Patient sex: M
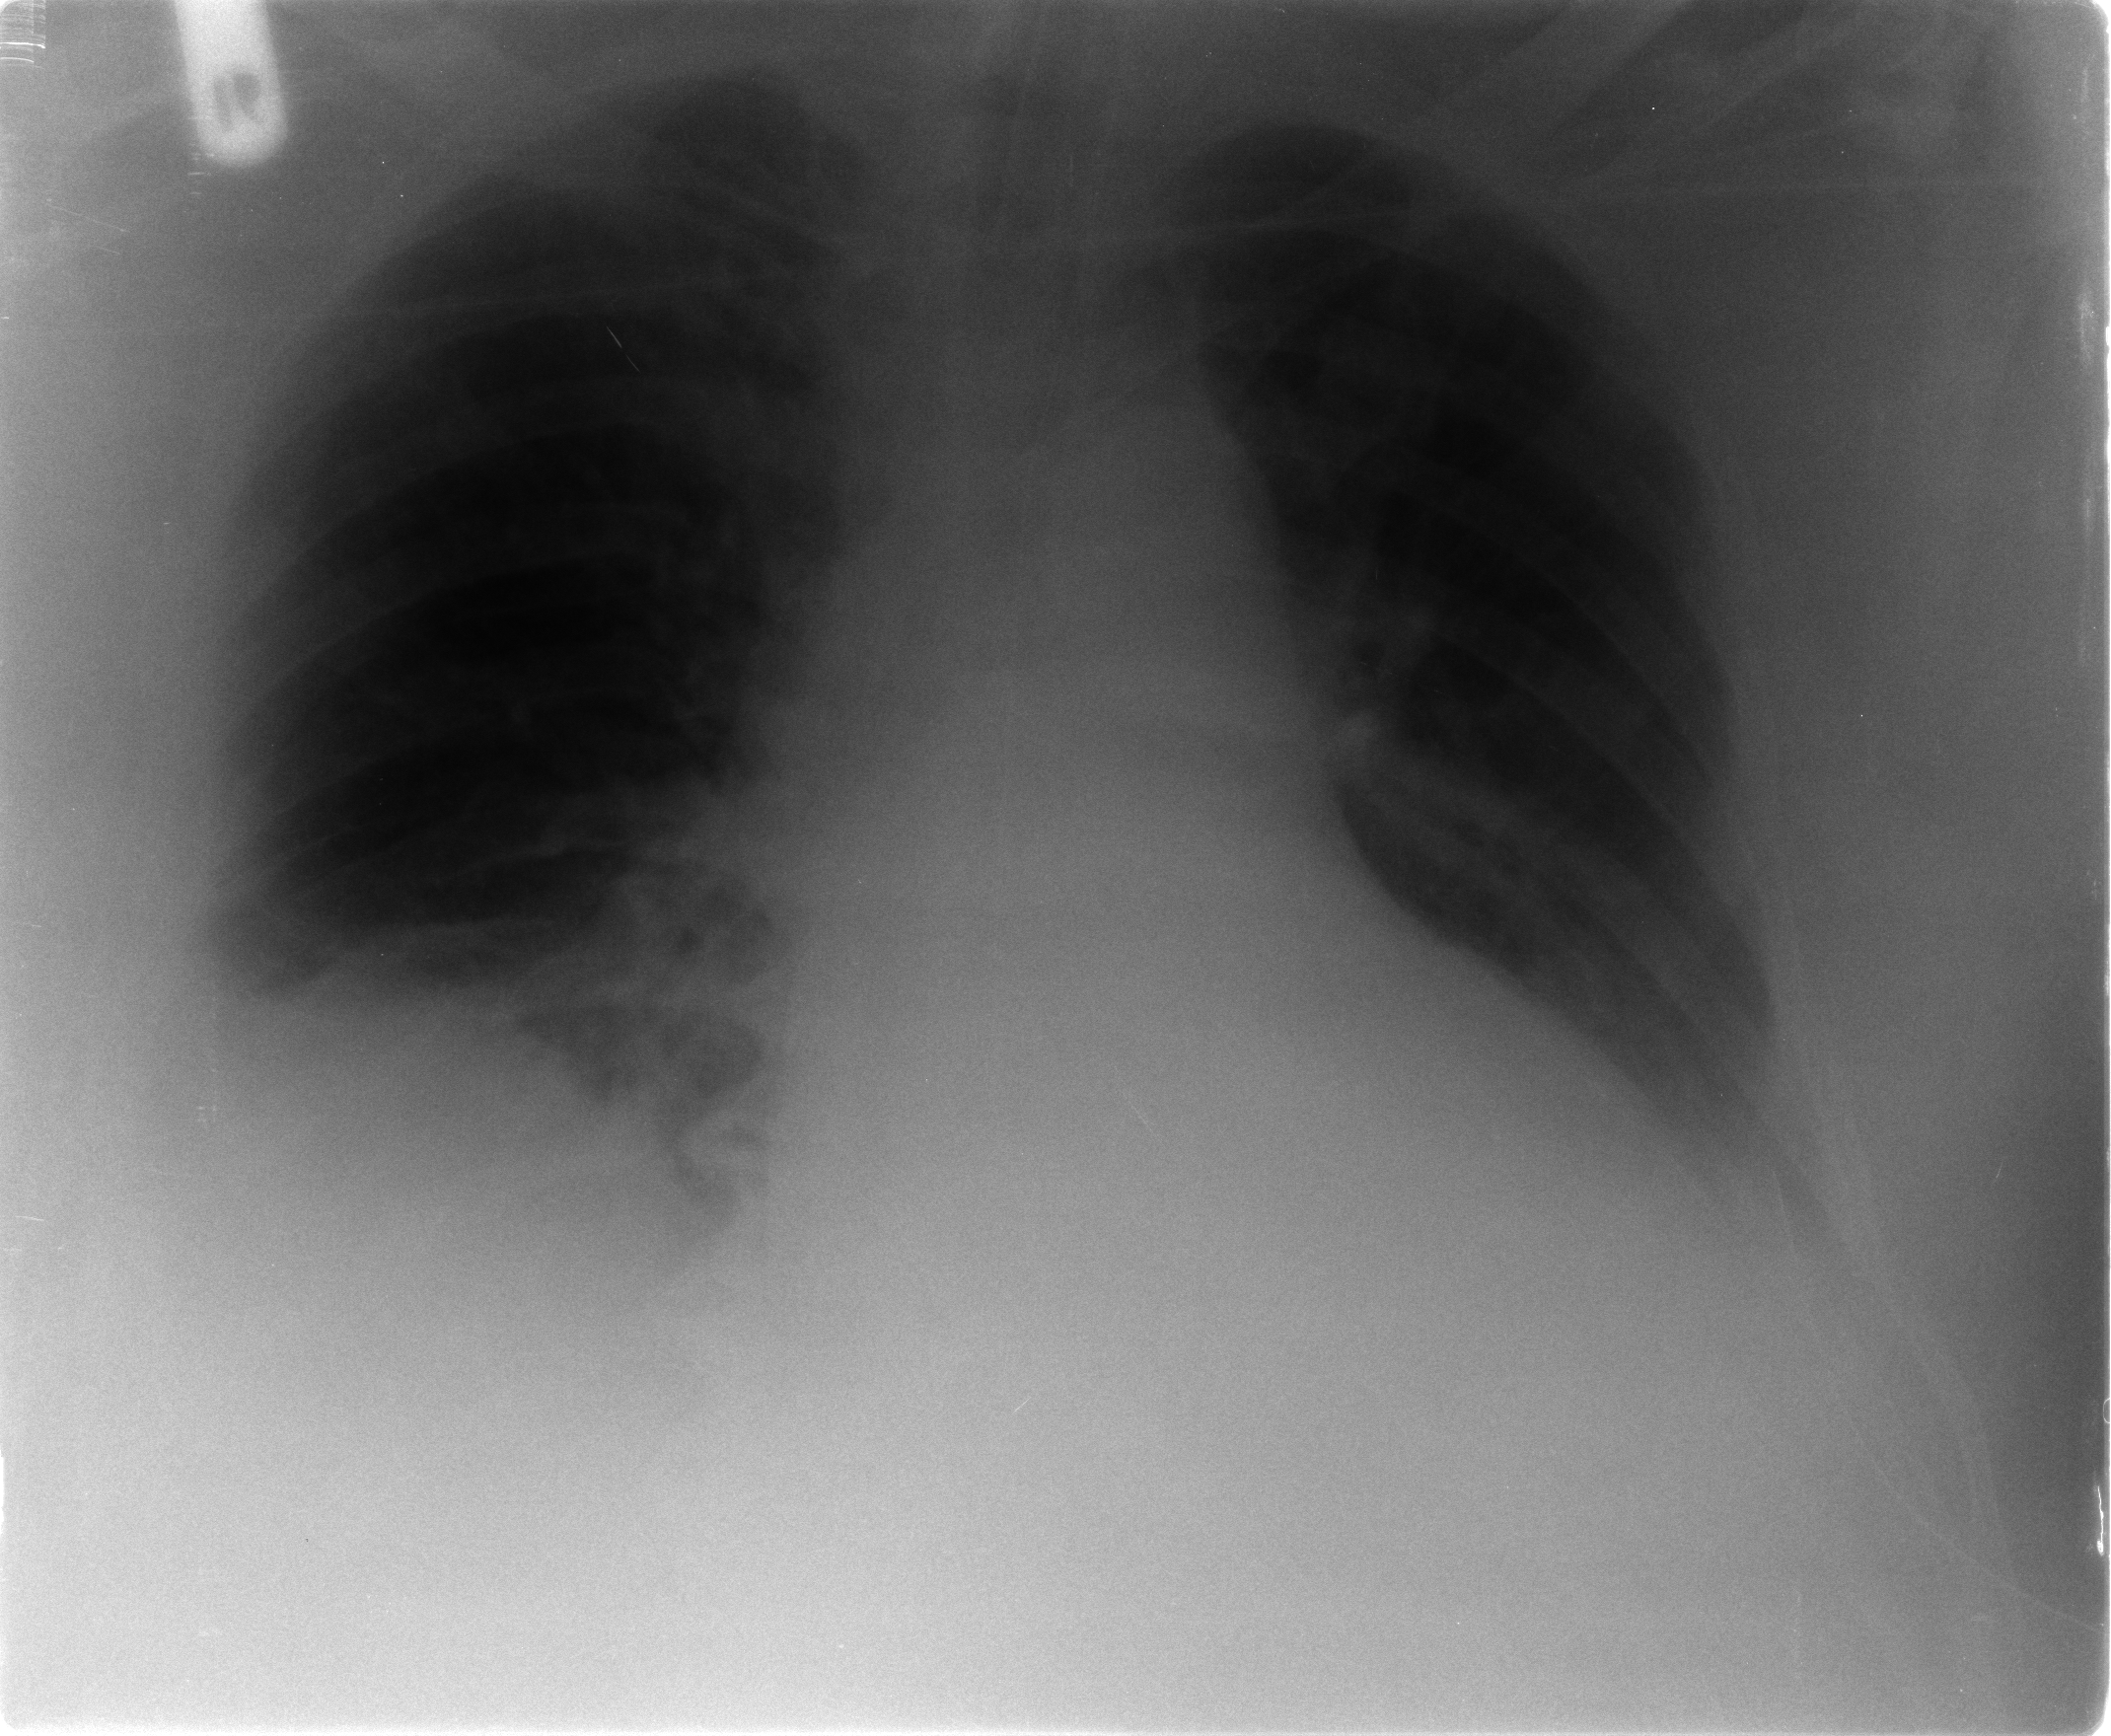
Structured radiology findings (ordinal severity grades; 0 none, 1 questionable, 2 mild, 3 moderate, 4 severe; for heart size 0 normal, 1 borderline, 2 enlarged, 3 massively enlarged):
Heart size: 2
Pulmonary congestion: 2
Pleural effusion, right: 3
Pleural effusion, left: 2
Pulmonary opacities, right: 0
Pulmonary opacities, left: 0
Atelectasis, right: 2
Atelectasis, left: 2